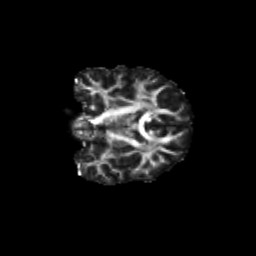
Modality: FA
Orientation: coronal
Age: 10
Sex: male
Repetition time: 9.512 s
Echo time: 0.089 s